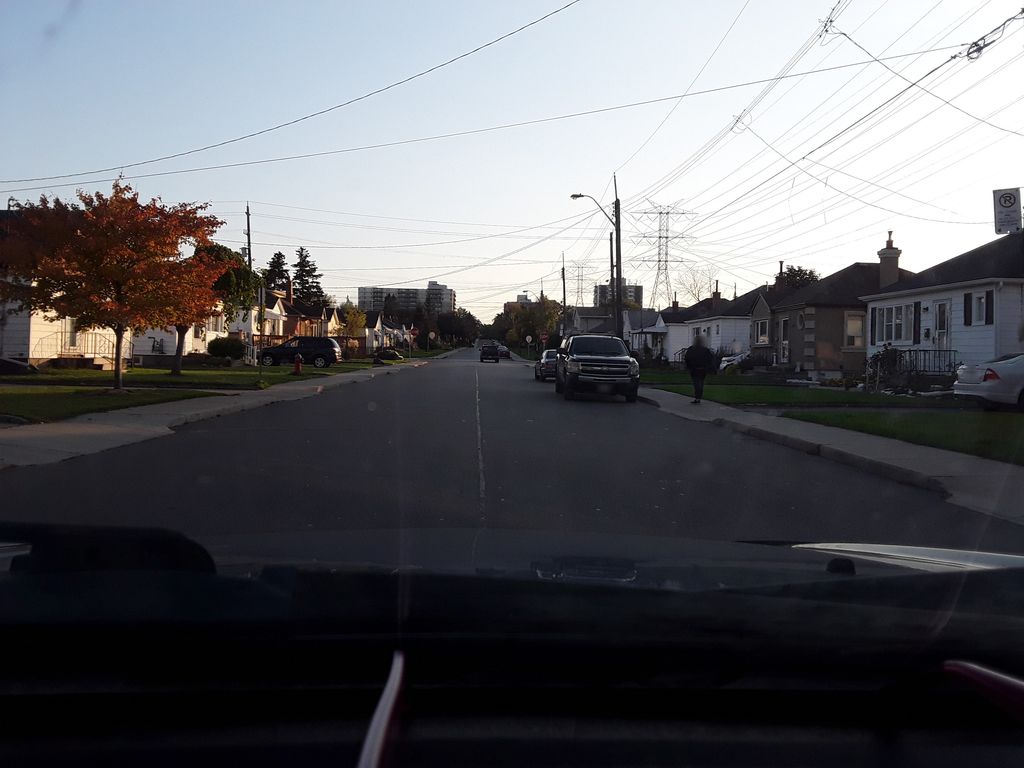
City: hamilton